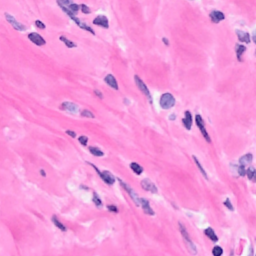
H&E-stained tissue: Breast